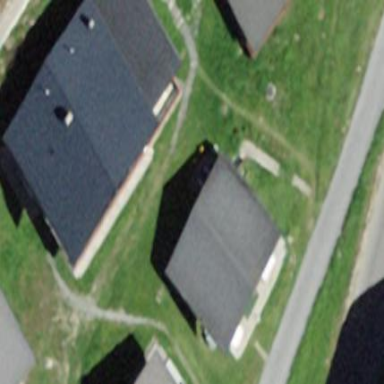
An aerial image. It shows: Part of building.